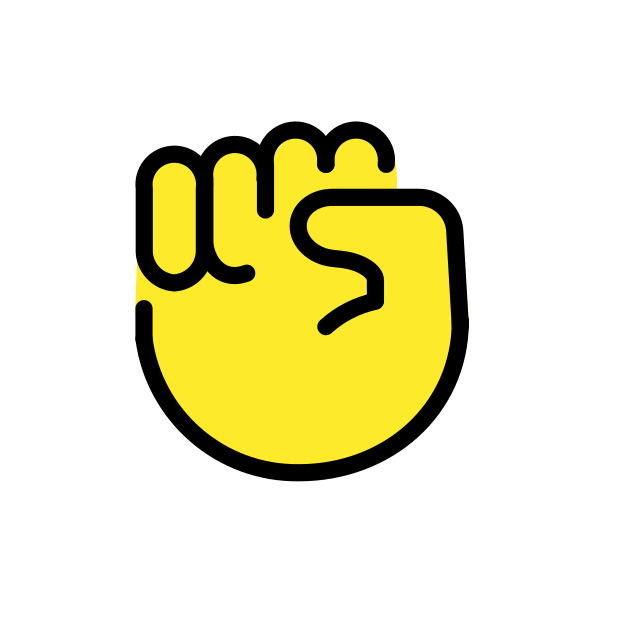
Emoji: ✊
Name: raised fist
Unicode: 0x270a